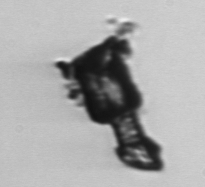
Label: Delphineis